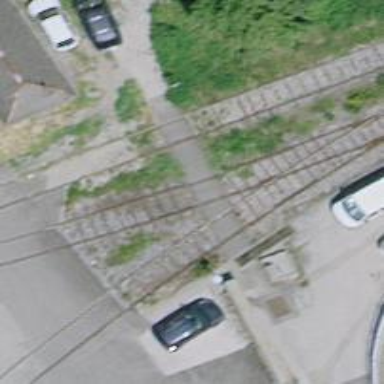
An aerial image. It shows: Unmarked railway crossing.